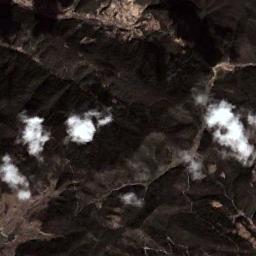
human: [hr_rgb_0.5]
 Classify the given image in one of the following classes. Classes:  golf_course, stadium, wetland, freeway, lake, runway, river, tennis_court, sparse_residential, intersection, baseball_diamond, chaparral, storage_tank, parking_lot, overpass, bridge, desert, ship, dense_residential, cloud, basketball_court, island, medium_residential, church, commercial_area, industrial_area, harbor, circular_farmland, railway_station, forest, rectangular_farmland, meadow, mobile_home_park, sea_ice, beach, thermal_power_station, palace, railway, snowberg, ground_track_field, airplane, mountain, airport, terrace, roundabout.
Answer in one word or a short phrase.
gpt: cloud